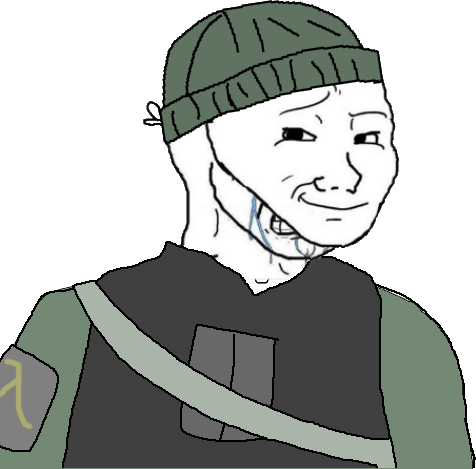
Label: 5_Crying_Wojak